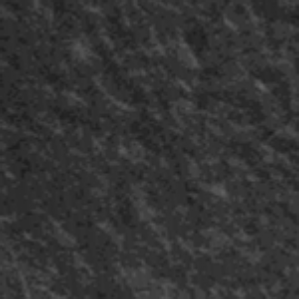
Label: frost